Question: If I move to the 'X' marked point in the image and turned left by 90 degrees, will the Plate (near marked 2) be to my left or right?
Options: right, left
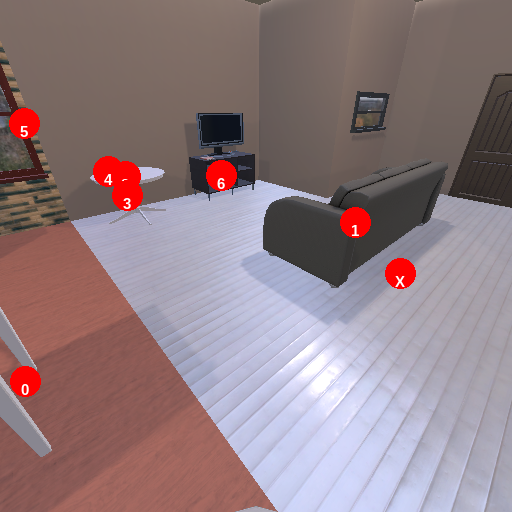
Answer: right